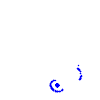
Particle: kaon